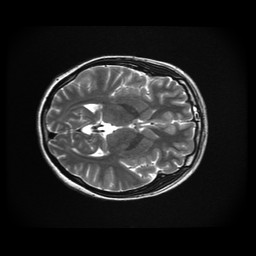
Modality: T2w
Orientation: axial
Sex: female
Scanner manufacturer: ge
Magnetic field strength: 3 T
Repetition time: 5 s
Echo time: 0.1015 s